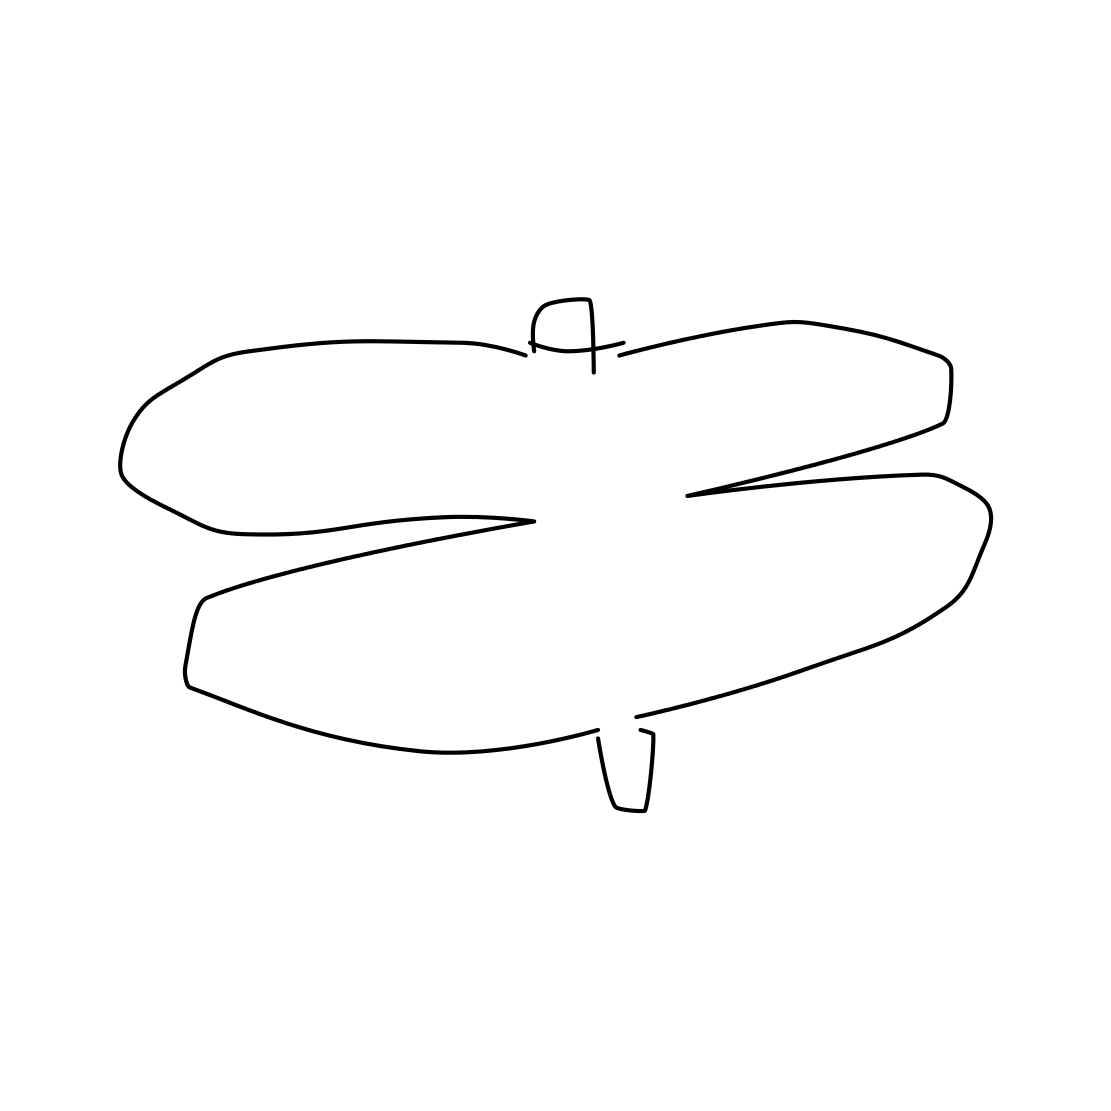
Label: butterfly